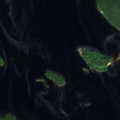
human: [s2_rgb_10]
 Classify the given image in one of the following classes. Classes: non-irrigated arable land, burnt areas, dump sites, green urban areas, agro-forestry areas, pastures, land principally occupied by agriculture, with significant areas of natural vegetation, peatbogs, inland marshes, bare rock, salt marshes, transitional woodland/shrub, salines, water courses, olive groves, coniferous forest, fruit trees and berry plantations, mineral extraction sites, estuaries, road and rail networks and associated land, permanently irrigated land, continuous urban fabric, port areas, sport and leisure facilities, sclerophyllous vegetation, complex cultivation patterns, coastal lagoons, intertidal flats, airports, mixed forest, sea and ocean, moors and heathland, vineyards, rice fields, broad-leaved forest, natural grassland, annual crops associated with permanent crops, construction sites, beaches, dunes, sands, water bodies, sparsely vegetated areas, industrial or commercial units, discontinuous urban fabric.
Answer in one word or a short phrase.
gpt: coniferous forest, mixed forest, water bodies